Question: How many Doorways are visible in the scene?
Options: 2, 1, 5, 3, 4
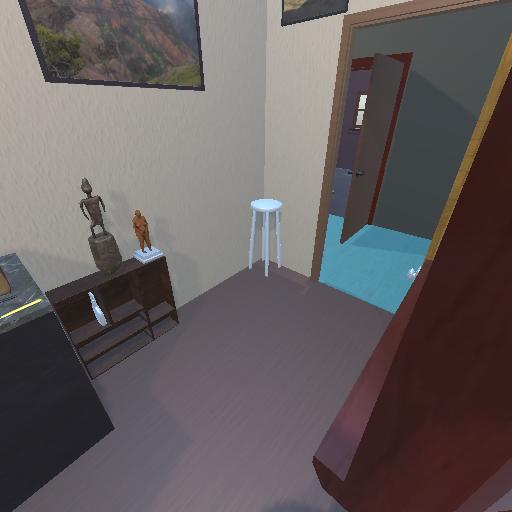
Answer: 2